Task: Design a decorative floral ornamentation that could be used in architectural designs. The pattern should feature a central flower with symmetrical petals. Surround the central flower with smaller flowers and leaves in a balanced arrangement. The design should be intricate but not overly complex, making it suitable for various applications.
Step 1259:
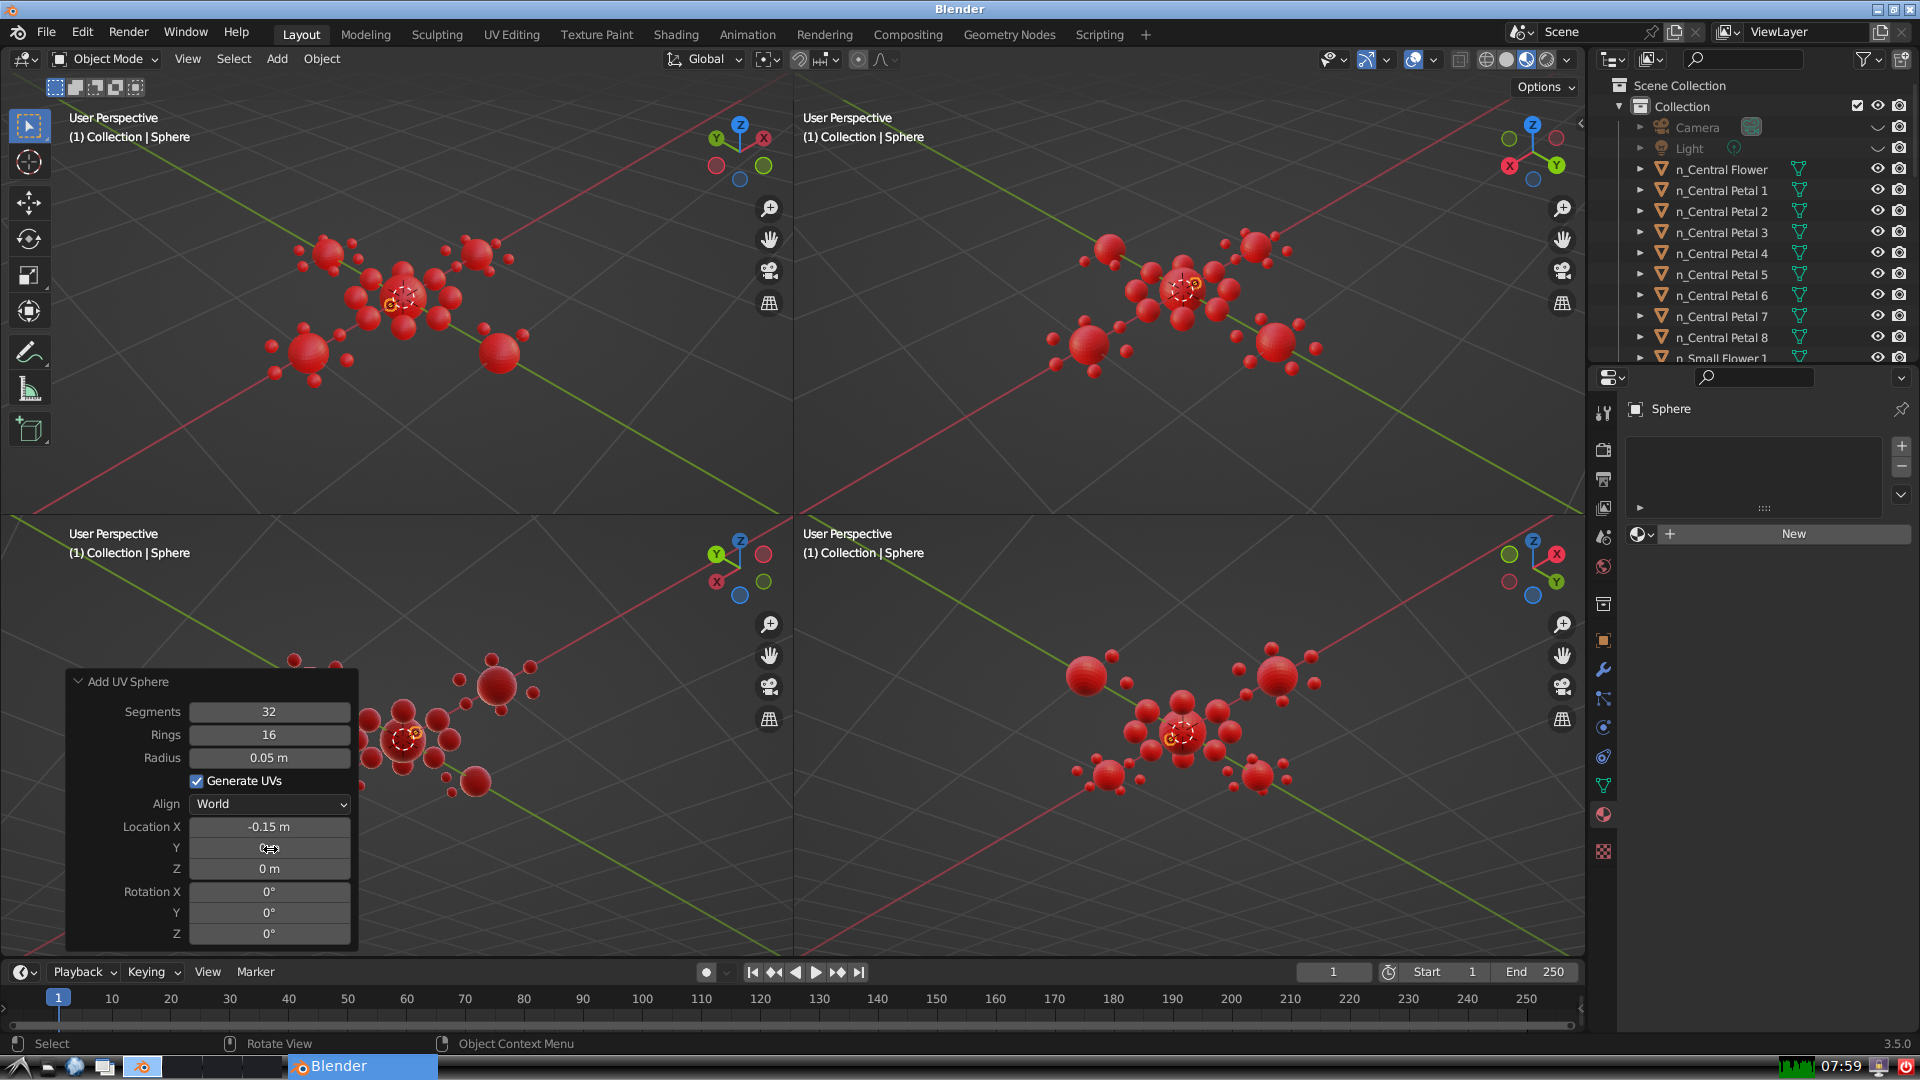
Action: click: no